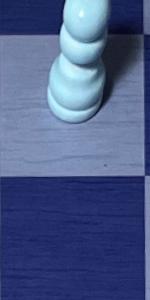
Label: Empty